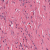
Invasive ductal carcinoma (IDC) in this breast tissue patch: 0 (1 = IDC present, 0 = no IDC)